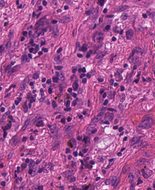
Tumor epithelial tissue: no
Tumor-associated stroma tissue: yes
Normal tissue: no